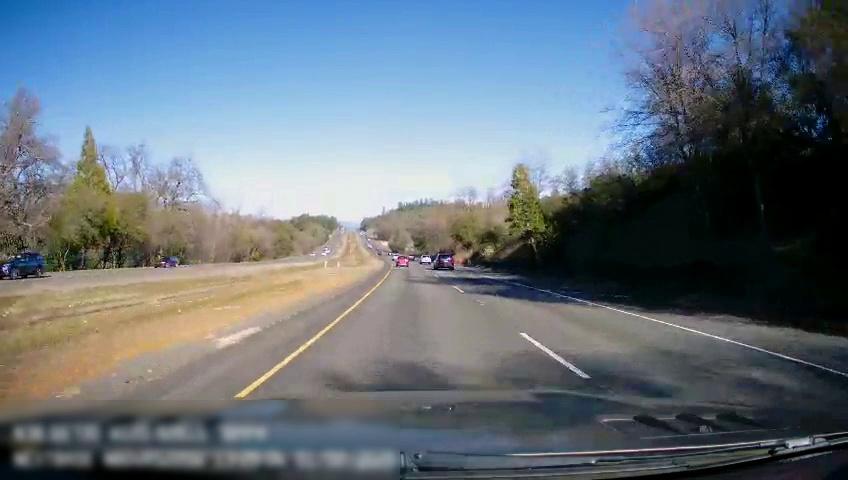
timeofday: Day
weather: Sunny
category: Drivable Space
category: Drivable Space
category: Vehicles | SUV
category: Vehicles | SUV
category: Vehicles | SUV
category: Vehicles | SUV
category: Vehicles | Car
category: Lanes | Current Lane
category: Lanes | Current Lane
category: Lanes | Alternate Lane